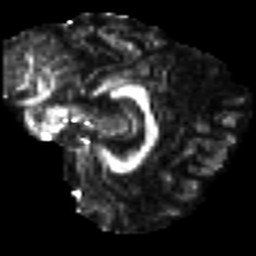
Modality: FA
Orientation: sagittal
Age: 38
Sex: female
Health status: healthy
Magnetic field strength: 3 T
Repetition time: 9 s
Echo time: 0.093 s